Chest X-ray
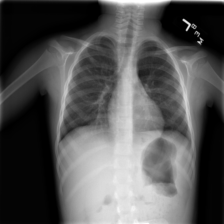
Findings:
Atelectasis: negative
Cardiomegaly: negative
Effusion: negative
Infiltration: positive
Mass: negative
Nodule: negative
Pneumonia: negative
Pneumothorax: negative
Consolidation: negative
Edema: negative
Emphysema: negative
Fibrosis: negative
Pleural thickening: negative
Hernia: negative